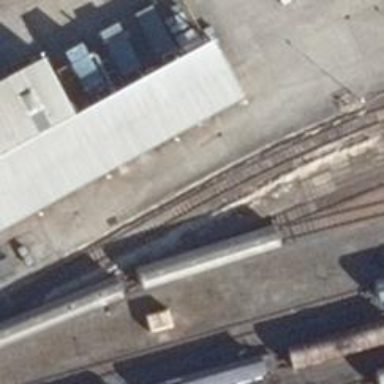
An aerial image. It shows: Railway switch.